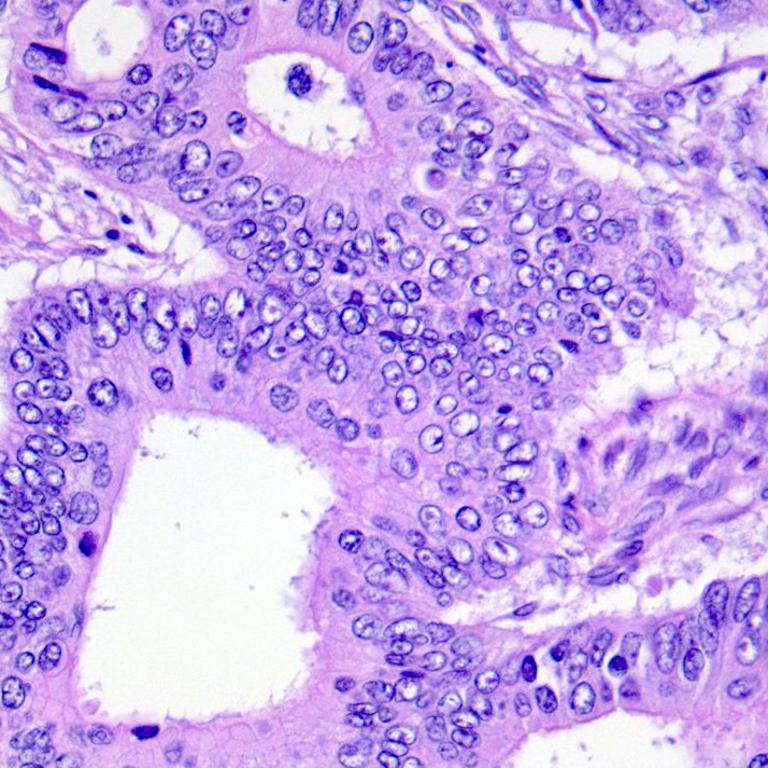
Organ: colon
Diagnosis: adenocarcinomas